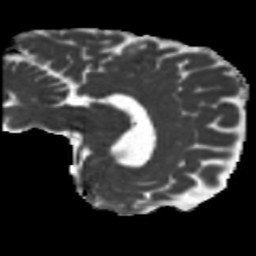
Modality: MD
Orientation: sagittal
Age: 42
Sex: male
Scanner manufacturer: siemens
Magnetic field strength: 3 T
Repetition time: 5.25 s
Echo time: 0.08 s